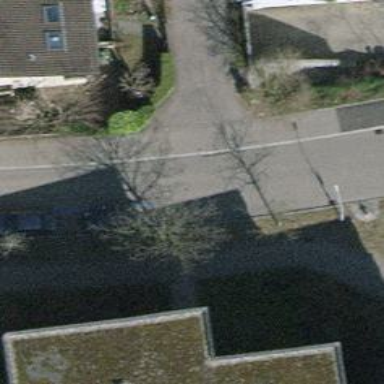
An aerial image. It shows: Unmarked crossing with traffic calming table.